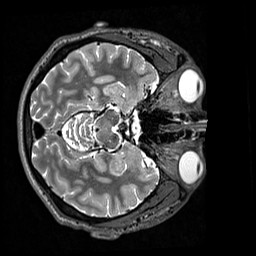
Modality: T2w
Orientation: axial
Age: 39
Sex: male
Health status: healthy
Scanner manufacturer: siemens
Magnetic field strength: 3 T
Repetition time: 3.2 s
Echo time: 0.568 s